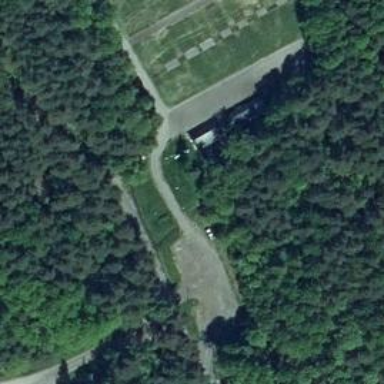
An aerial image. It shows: Place for archery sport.